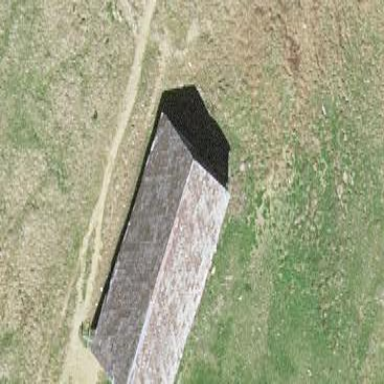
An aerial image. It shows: Building in farmyard.